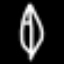
Label: leaf